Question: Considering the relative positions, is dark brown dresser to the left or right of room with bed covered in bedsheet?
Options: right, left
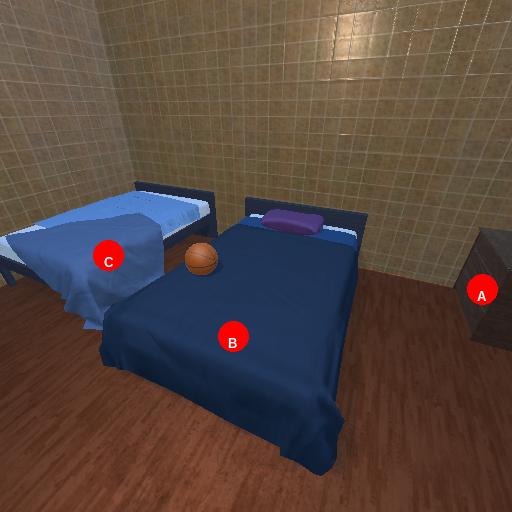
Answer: right